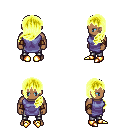
a pixel art fantasy rpg character, male body template, human, dark skin, chain tabard jacket, metal pants, gold left-swept hairstyle, leather bracers, gold boots, four views (front, back, left, right), 2x2 character sprite sheet, small pixel art, hard edges, no anti-aliasing